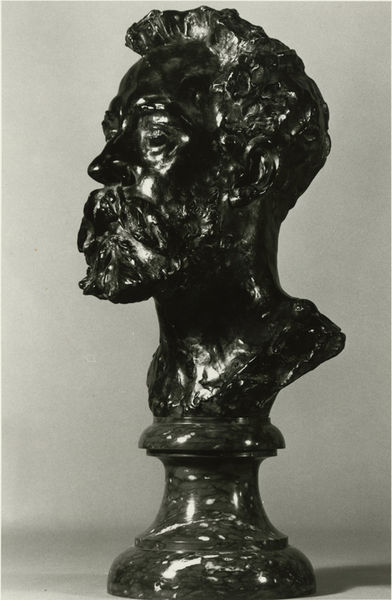
Titel: William Ernest Henley
Künstler: Auguste Rodin
Standort: Amherst (Massachusetts, USA)
Institution: Mead Art Museum, Amherst College
Schlagwörter: white, black, collar, dark, face, hair, nose, old, portrait, profile, man, stone, ear, head, baroque, eyes, male, stand, side, bust, brow, chin, beard, photo, sculpture, statue, small, marble, person, mann, neck, ears, foot, shiny, bart, eye, chest, figure, cheek, eyebrows, bronze, perspektive, forehead, pedestal, eyebrow, haare, mustache, moustache, ebony, base, hairs, philosopher, what?, plastik, marmor, skulptur, büste, kopf, brows, carved, facial hair, pedastal, darwin, 1700, sight, tsar, granite, stoic, glaze, oei type leh, bodiless, sculptufe, black marble, obsidan, männlich, personality, marmour, granate, 학자의 두상